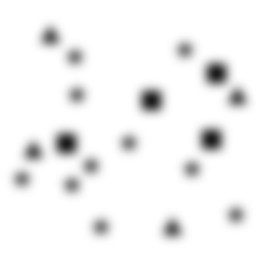
Squares: 4
Triangles: 4
Stars: 10
Total shapes: 18